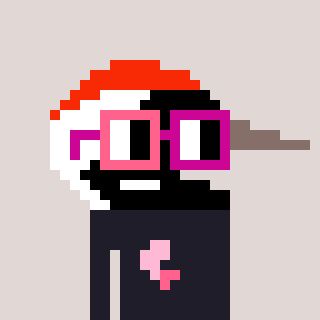
a pixel art character with square pink and red glasses, a crane-shaped head and a grayscale-colored body on a warm background